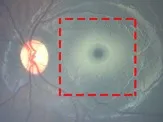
Fundus photography, FFA, and OCT images of the patient. (A,B), a cherry-red spot with a ring of whitish infiltrate within a 1-2 PD area surrounding the fovea (dotted red squares).
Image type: ophthalmic_imaging (oct)